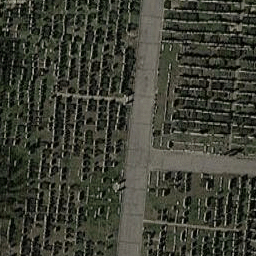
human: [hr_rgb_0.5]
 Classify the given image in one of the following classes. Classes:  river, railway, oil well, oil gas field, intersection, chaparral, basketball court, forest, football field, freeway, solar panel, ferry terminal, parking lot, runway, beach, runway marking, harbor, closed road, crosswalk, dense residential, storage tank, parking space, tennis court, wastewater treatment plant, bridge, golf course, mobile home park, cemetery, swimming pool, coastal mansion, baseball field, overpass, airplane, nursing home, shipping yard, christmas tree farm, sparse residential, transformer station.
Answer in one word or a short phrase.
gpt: cemetery